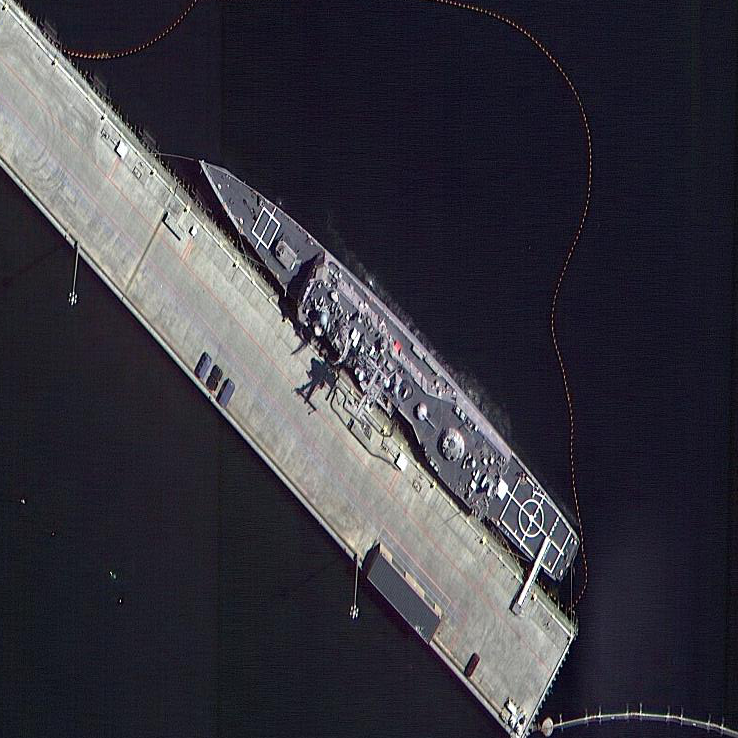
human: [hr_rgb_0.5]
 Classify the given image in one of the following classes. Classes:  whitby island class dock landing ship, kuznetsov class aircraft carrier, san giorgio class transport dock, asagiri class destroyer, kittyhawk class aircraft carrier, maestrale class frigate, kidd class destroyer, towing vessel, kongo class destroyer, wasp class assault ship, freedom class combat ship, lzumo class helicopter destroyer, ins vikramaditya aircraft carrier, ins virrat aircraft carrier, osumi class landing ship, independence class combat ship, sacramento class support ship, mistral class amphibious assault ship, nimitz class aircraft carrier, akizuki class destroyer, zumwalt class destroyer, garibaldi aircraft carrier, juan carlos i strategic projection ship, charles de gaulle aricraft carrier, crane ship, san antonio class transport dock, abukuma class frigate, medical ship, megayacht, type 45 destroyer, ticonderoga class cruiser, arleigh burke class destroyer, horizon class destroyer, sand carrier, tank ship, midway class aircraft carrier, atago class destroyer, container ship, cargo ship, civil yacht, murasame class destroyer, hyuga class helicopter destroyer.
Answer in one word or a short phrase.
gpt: Ticonderoga class cruiser